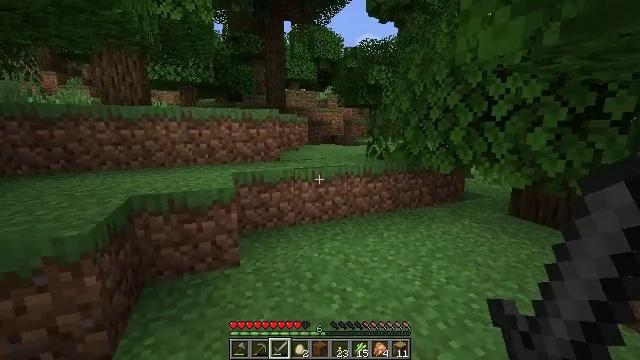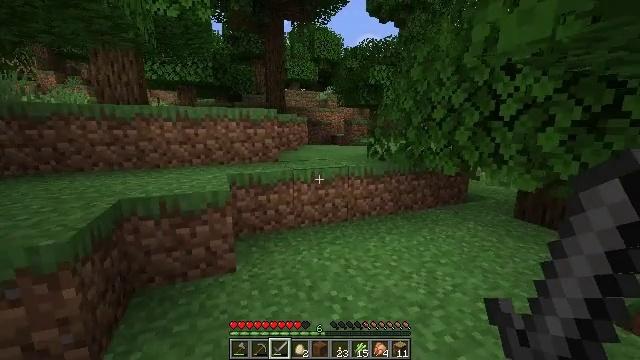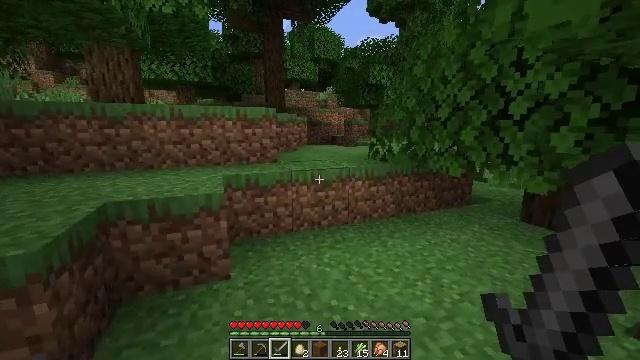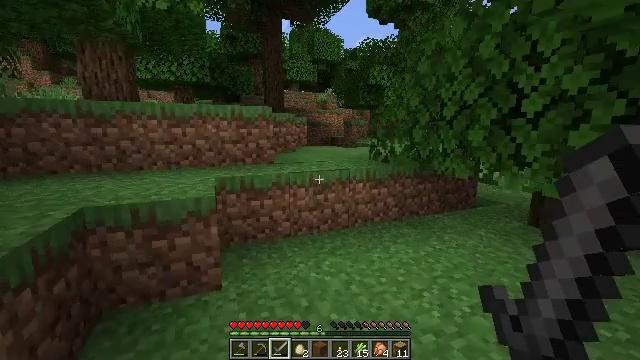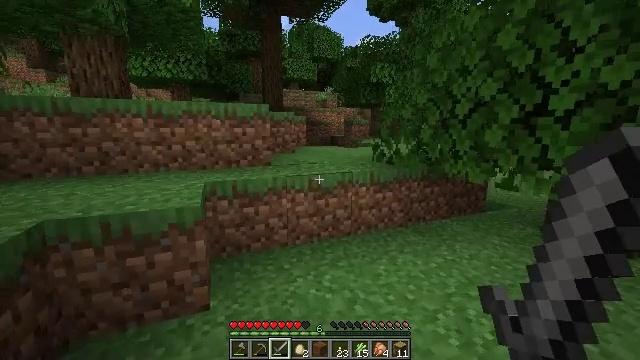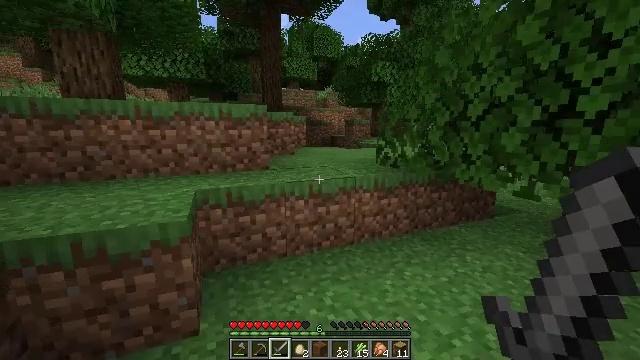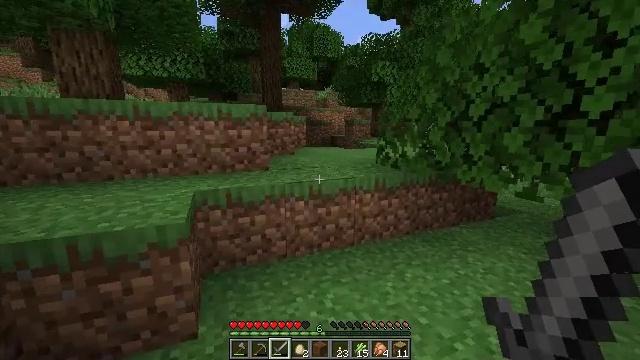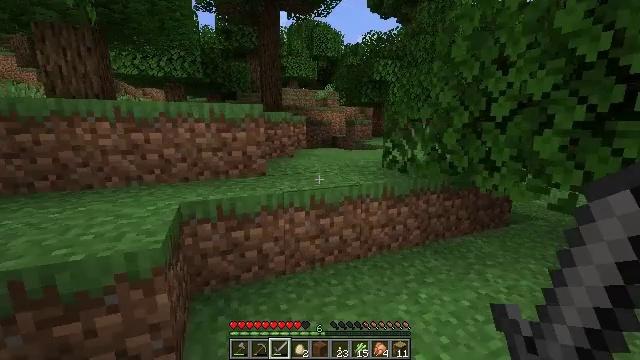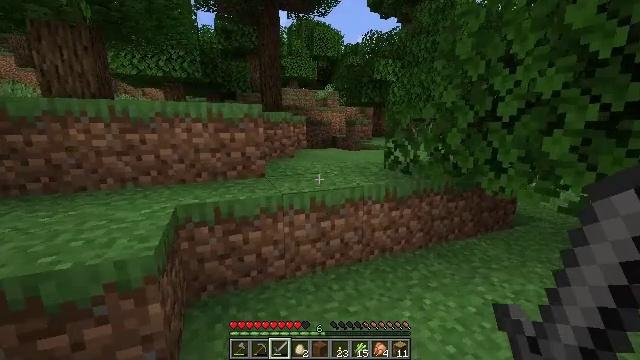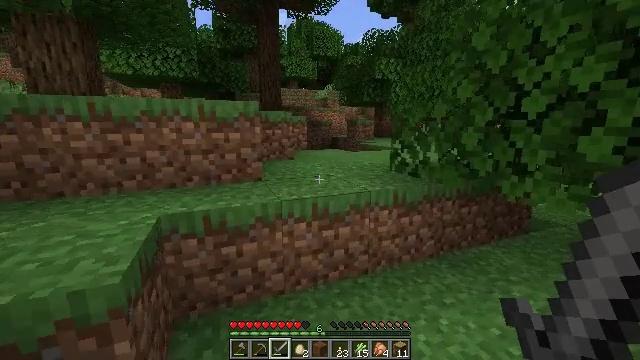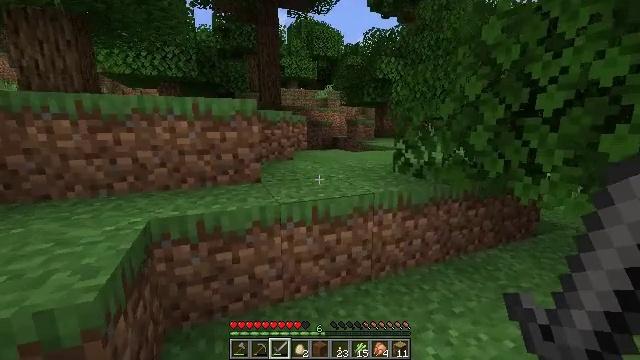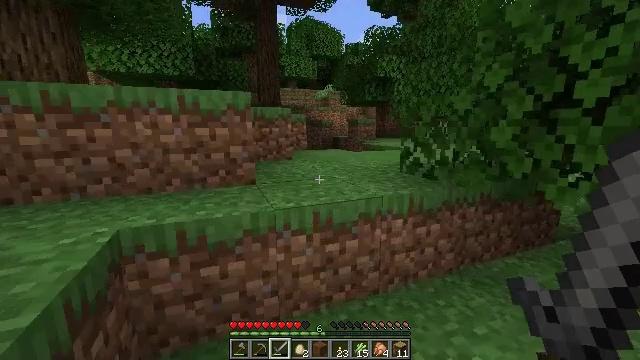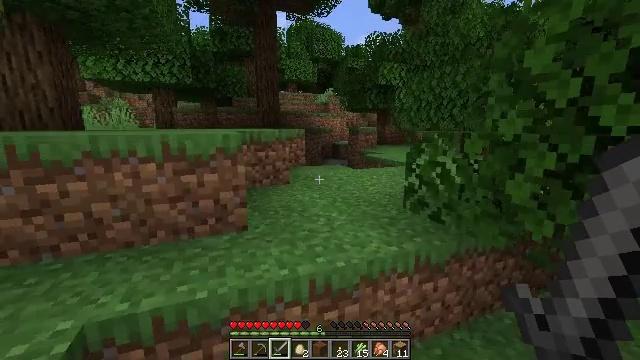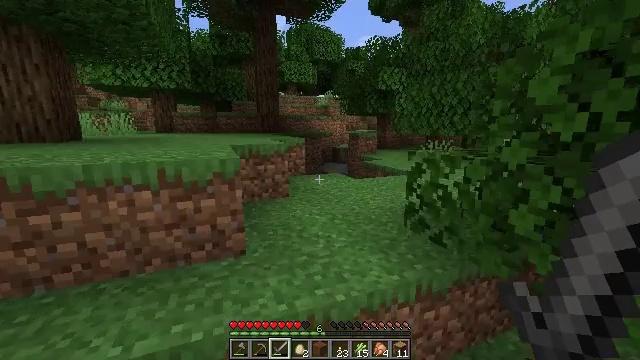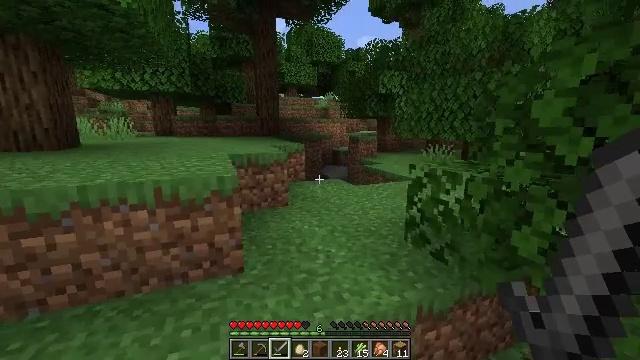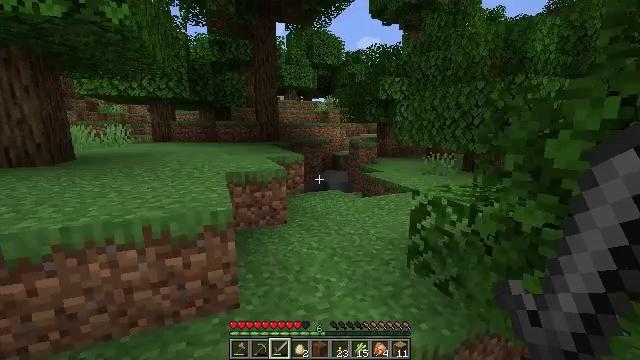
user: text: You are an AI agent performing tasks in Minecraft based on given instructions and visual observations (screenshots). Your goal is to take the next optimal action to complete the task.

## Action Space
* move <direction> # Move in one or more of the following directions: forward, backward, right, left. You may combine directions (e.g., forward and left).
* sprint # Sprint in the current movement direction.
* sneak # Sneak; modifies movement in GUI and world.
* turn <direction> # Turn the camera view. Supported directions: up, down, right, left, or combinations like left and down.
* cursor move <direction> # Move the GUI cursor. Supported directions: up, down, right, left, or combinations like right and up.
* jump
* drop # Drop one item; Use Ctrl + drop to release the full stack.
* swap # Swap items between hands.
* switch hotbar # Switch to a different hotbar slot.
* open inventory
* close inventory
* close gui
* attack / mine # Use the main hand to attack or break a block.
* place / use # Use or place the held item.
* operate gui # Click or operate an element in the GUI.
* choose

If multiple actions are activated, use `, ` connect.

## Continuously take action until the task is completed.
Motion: motion action
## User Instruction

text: Mine the lilac flower.
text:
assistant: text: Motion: move forward
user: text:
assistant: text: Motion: move forward
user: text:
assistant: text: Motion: move forward
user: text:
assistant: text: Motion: move forward
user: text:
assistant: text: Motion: move forward
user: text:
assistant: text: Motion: move forward
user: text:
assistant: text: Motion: move forward
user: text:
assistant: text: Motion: move forward
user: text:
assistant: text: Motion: move forward
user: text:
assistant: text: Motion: move forward
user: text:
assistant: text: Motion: move forward
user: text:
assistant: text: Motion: move forward, jump
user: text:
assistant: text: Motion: move forward, jump
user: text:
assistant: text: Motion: move forward, jump
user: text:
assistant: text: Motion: move forward, jump
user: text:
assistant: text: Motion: move forward, turn down, jump
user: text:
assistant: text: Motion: move forward, turn down
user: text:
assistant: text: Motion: move forward
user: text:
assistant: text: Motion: move forward
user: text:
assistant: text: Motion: move forward
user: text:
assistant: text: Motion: move forward
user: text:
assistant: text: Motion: move forward
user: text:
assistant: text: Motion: move forward, jump
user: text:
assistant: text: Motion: move forward, jump
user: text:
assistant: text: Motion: move forward, jump
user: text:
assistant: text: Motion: move forward, jump
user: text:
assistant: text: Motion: move forward, turn down
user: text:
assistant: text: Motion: move forward, turn down
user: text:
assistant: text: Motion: move forward
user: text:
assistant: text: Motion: move forward and move right, turn down